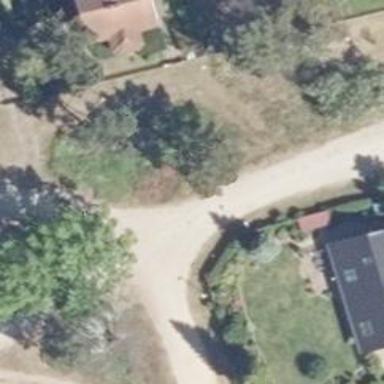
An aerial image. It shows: Residential road with compacted surface.